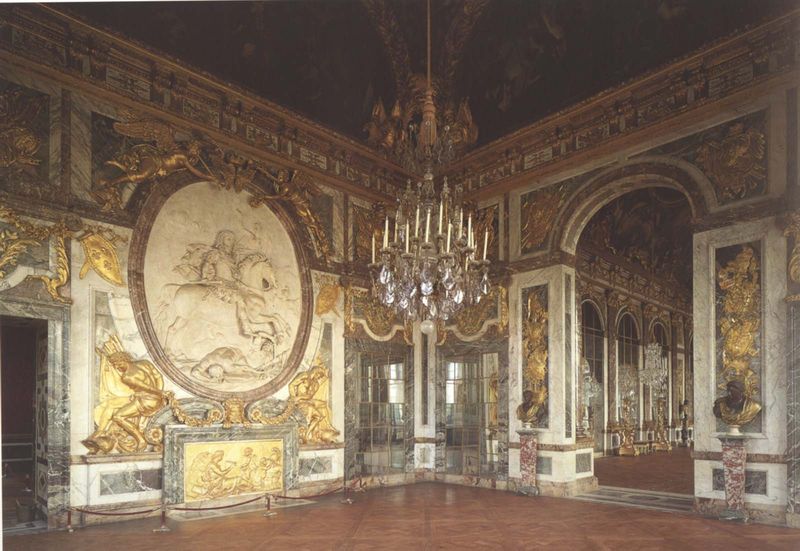
Titel: Salon de la Guerre
Künstler: Jules Hardouin-Mansart
Standort: Versailles, Schloss (EU - F)
Schlagwörter: flügel, gemälde, weiß, gelb, braun, marmor, raum, schmuck, tür, zimmer, rot, schloss, barock, spiegel, boden, gold, rokkoko, rokoko, oval, pferd, reiter, rund, tondo, engel, relief, bogen, türen, saal, figuren, rundbogen, könig, ornamente, kerzen, kronleuchter, leuchter, lüster, stuck, durchgang, tor, foto, fotografie, gewölbe, palast, seil, fliesen, ritter, fries, kristall, fresko, kitsch, reliefs, absperrung, lunette, ballsaal, prächtig, innenausstattung, herrenchiemsee, kristalle, sal, ro, festsal, itsch, innenraum roto